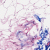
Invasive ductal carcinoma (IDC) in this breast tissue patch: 0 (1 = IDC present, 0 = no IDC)